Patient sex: M
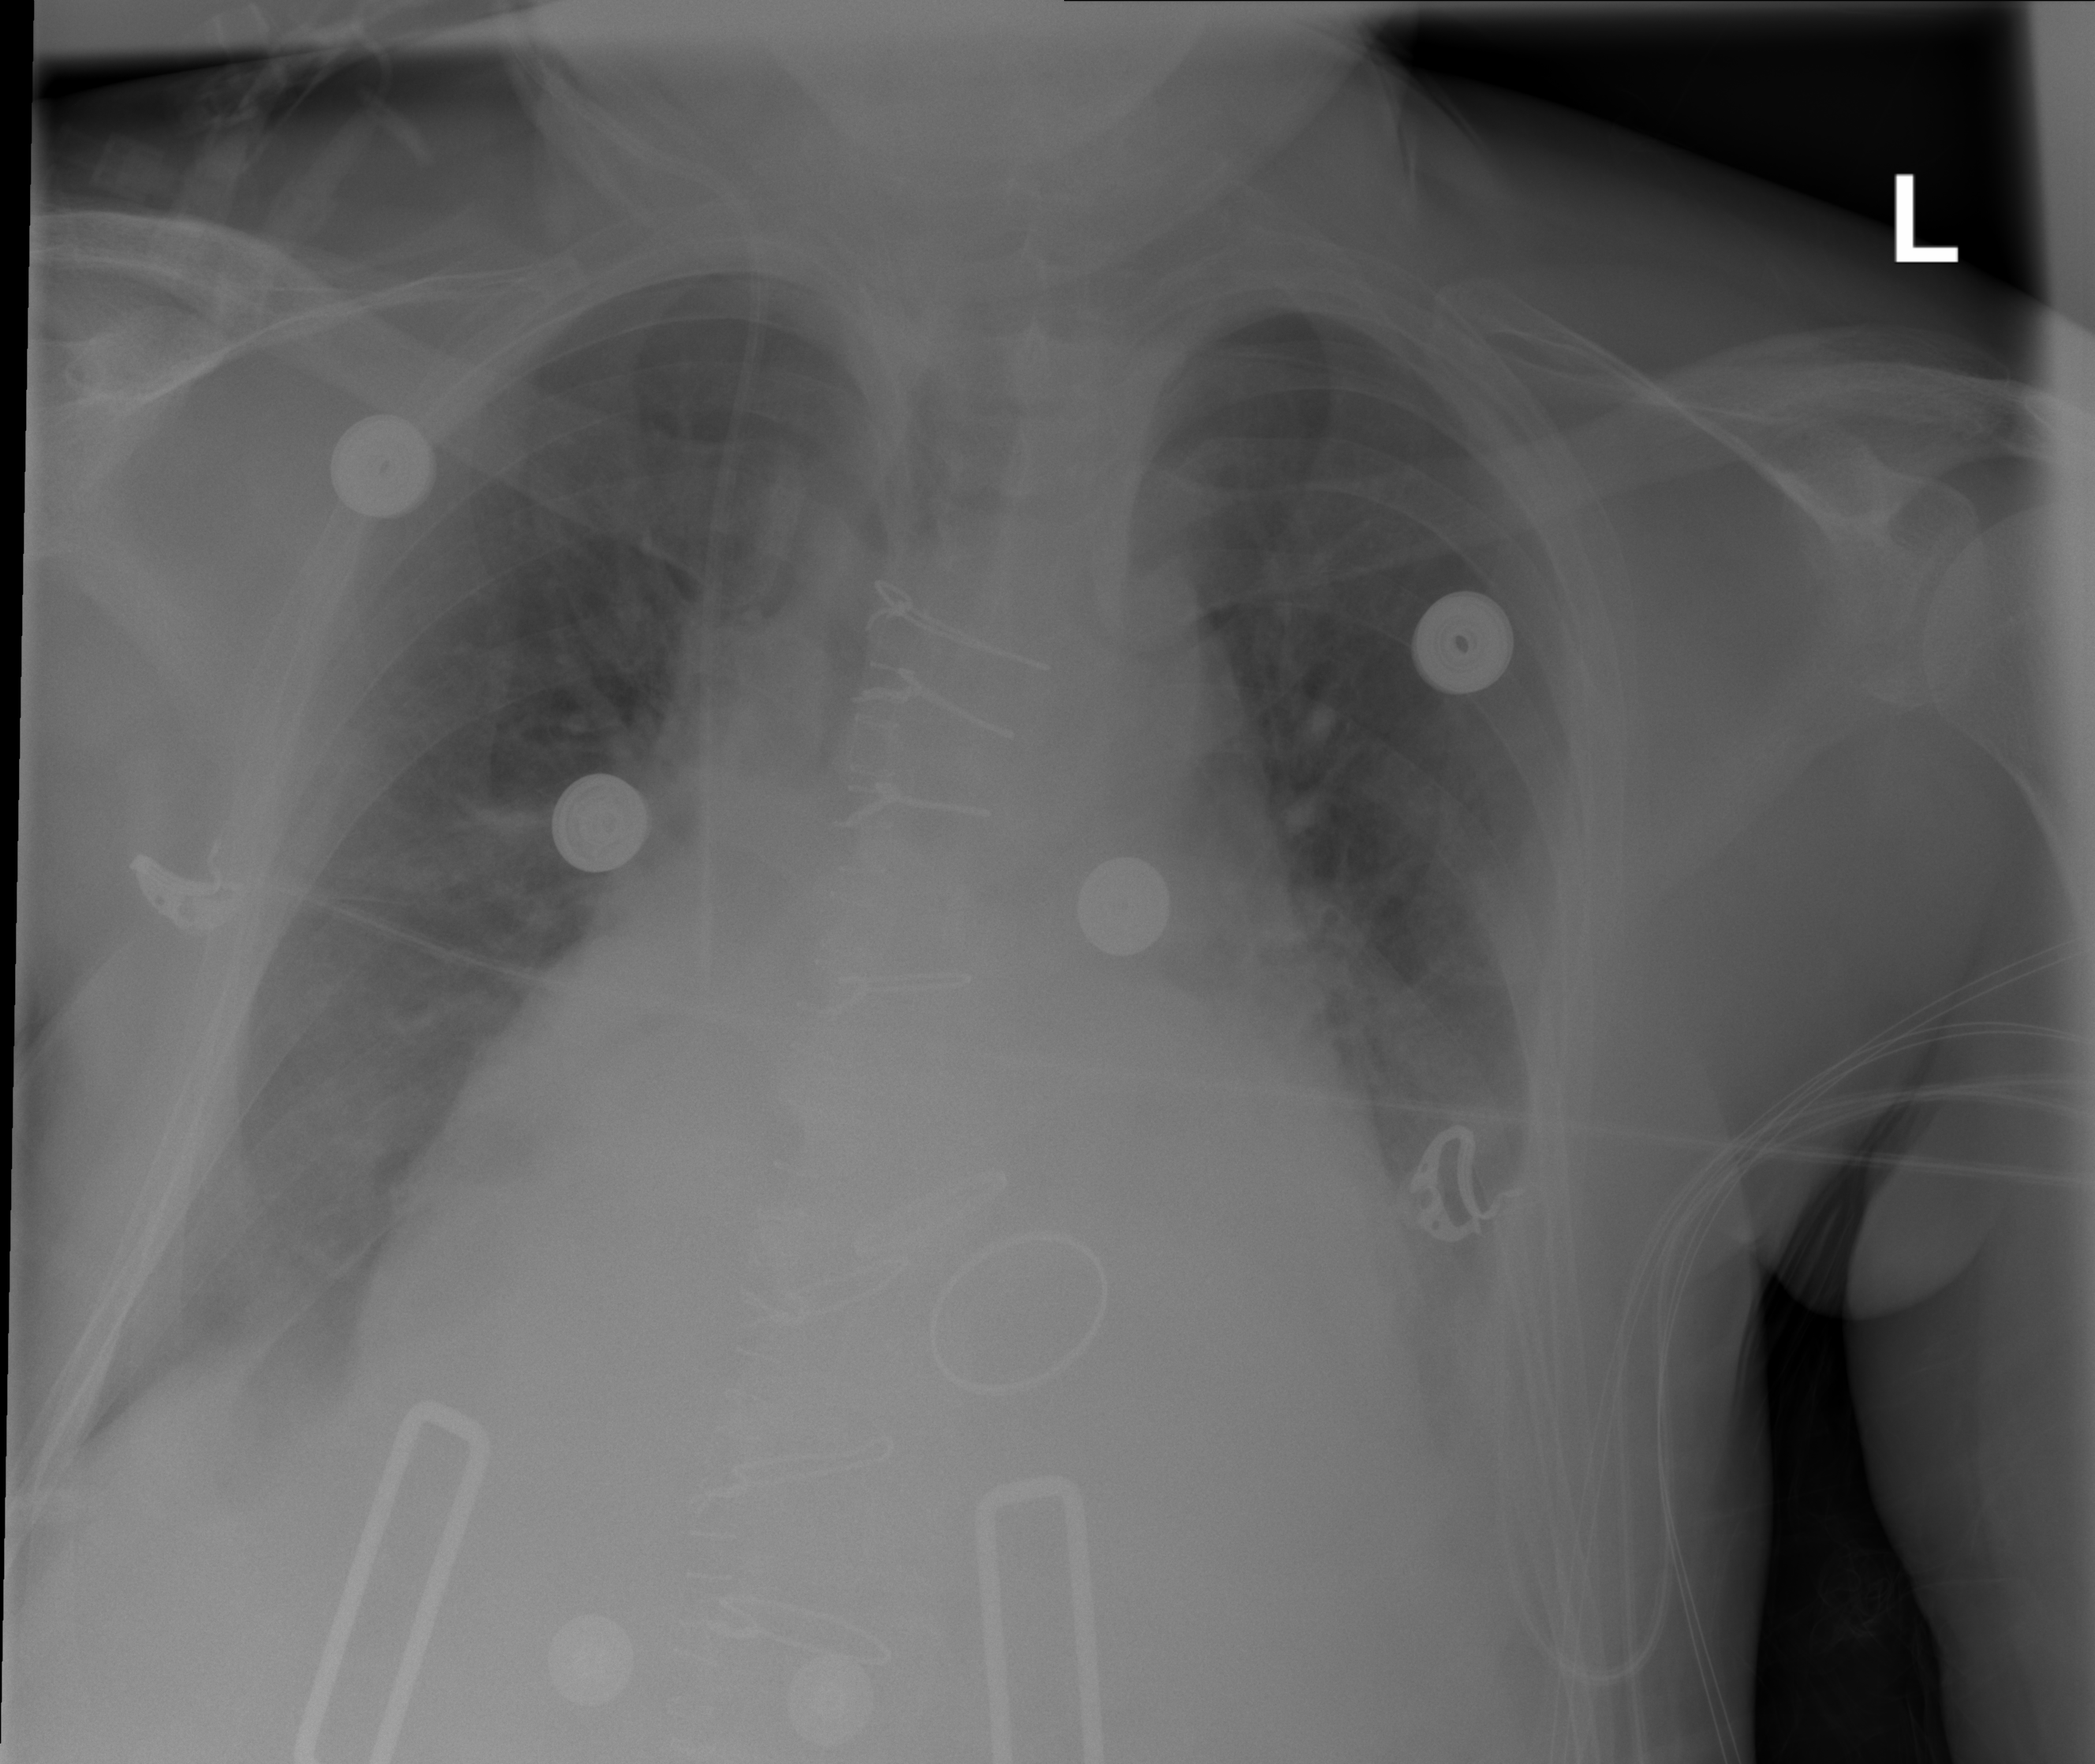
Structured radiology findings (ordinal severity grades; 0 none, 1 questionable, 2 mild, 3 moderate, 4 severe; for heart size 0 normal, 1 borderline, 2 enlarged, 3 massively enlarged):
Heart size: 2
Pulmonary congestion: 1
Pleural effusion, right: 2
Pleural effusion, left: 2
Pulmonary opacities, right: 1
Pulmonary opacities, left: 1
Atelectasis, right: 1
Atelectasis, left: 2